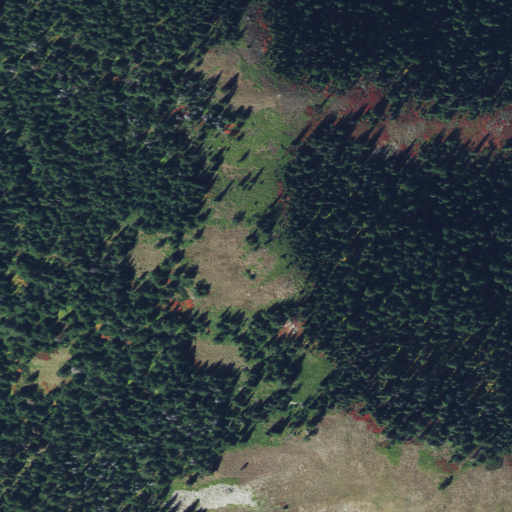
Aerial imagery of mountain in Idaho named Grave Butte containing evergreen forest and shrub